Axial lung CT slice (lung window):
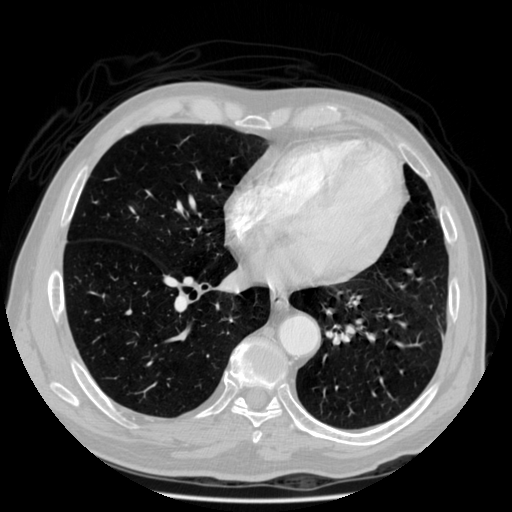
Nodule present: no